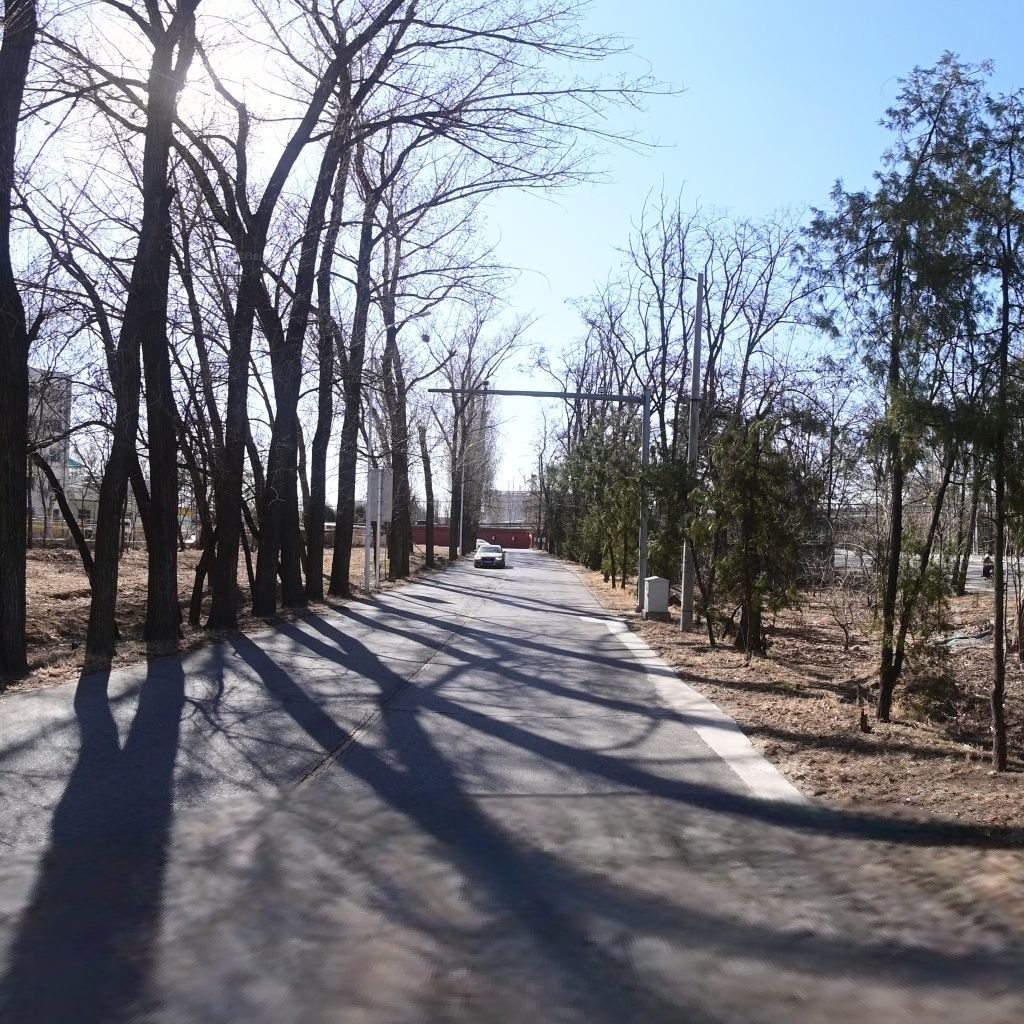
Region: Chaoyang
Road damage annotations: transverse crack, longitudinal crack